Question: I have a table that has starting id of 1. I have a function that gets the last added id using limitToLast(1) and added 1 so that the next data that i will add to the database will have the 2 as the key if ever the last added id is 1.But what happened is this:

It successfully added 2 as the key to the data I added but it continues to add more and duplicates my data.
This is my code:
'''
function uploadProperty() {
user = firebase.auth().currentUser;
var selectedFile;
var propertiesref = db.ref('property/');
propertiesref.orderByChild("property").limitToLast(1).on("child_added",
function(snapshot) {
var getkey = Number(snapshot.key);
var id = getkey + 1;
firebase.database().ref("property/" + id).set({
property_id: id,
user_id: user.uid,
property_desc: $("#desc").val() ,
property_address: $("#address0").val() ,
property_slot: $("#slot").val(),
property_price: $("#price").val(),
rent_type: $("#renttype").val(),
type: $("#type").val(),
lat: $("#lat").val(),
lon: $("#lon").val(),
date_created: $("#datecreated").val(),
image_path: $("#image").val()
});
desc.value = '';
address0.value = '';
slot.value = '';
price.value = '';
type.value = '';
renttype.value = '';
lat.value = '';
lon.value = '';
});
}
'''
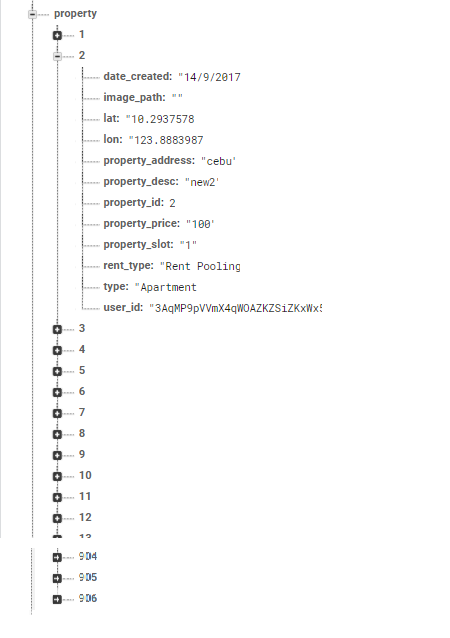
Answer: You should be using <URL>' leaves the listener attached, so when you store a new child with:
'''
firebase.database().ref("property/" + id).set(...);
'''
the listener fires again.